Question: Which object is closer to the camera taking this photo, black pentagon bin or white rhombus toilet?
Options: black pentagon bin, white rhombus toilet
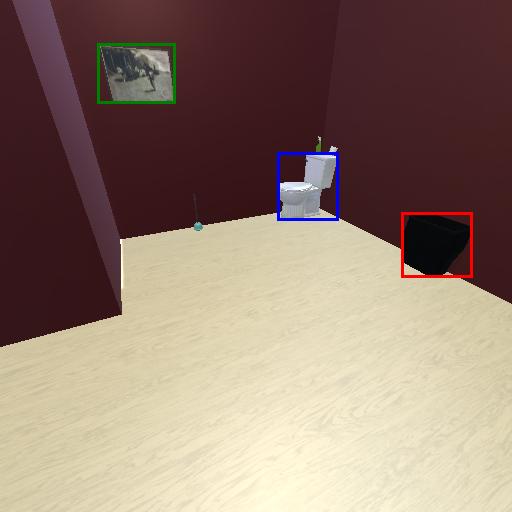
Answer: black pentagon bin